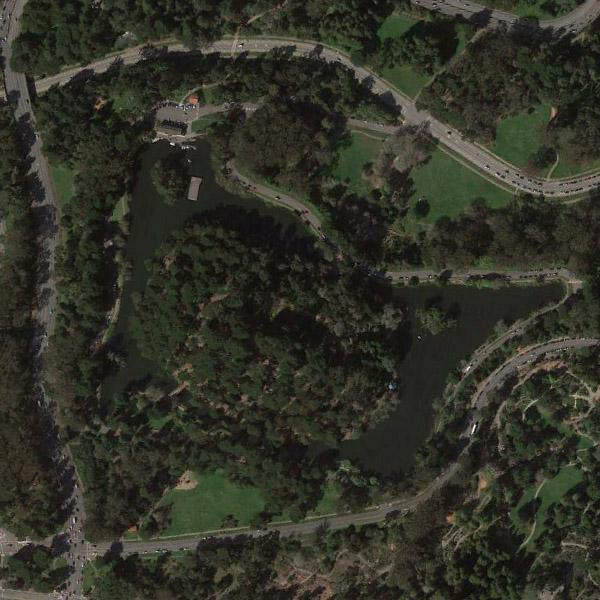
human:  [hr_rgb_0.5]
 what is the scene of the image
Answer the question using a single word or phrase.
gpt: park